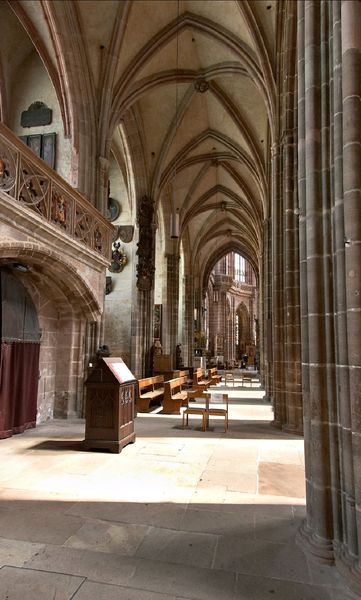
Titel: Langhaus von St. Lorenz in Nürnberg
Standort: Nürnberg, St. Lorenz (EU - D - B)
Schlagwörter: schatten, braun, fenster, licht, stuhl, stühle, säule, säulen, architektur, barock, stein, kirche, boden, gotik, balkon, perspektive, backstein, bank, empore, joche, romantik, durchgang, hoch, flucht, foto, fotografie, photographie, gang, gewölbe, helligkeit, kloster, kreuz, dom, links, seite, fliesen, altar, bänke, kathedrale, pult, photo, portal, kirchenbänke, mittelschiff, sandstein, gotisch, kreuzgewölbe, seitenschiff, spitzbogen, zwerggalerie, romanik, kapelle, lesepult, kirchlich, heilig, schrein, katholizismus, kreuzgewolbe, seitenportal, kircheninterieur